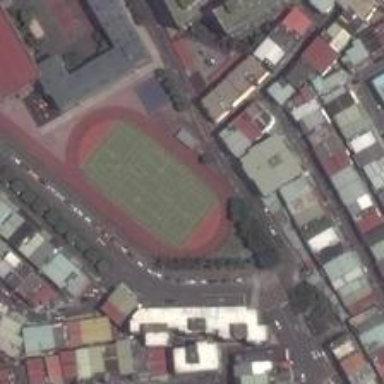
The distribution of houses does not have any regularity and order, and there is a playground in the middle of these houses .